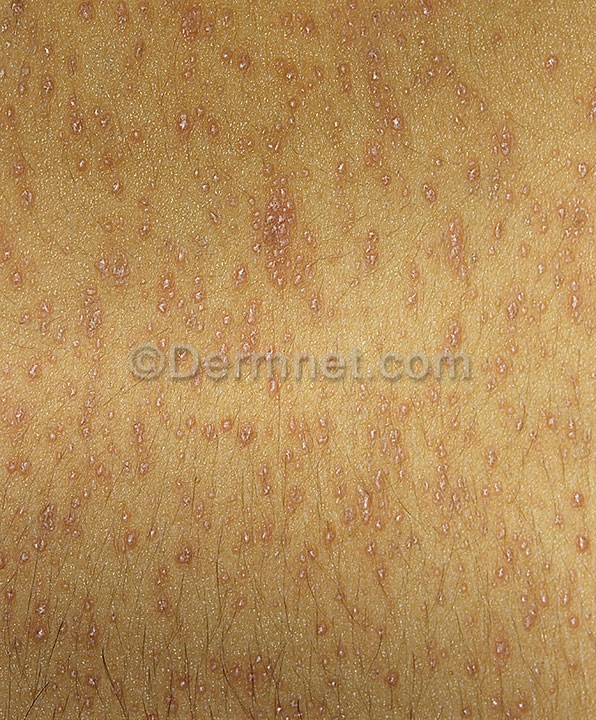
Disease: Psoriasis pictures Lichen Planus and related diseases